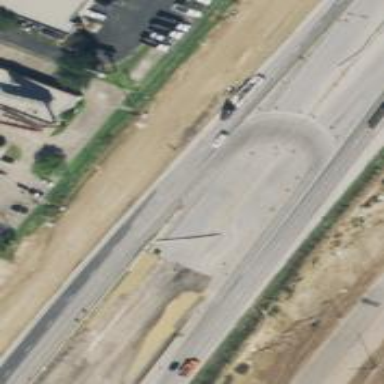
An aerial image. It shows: Toll gantry on the road.